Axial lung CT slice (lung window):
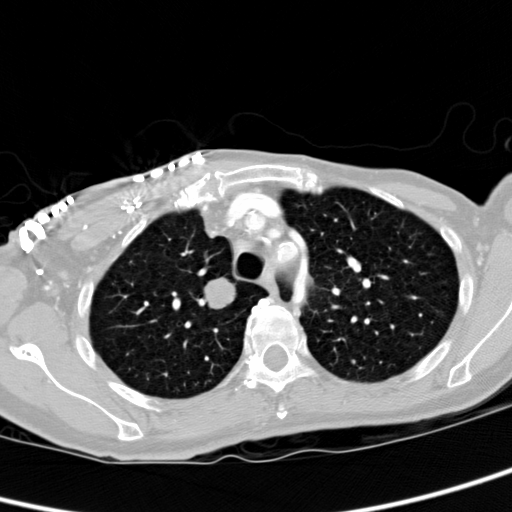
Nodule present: yes
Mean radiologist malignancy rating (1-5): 4.25